Question: i am using Kal Library for Calendar view in my App but it is showing in Black color but when i add same library in another App e.g new SingleViewApp it works fine and show a normal calendar
my code is
'''
kal = [[KalViewController alloc] init];
kal.title = @"NativeCal";
kal.navigationItem.rightBarButtonItem = [[[UIBarButtonItem alloc] initWithTitle:@"Today" style:UIBarButtonItemStyleBordered target:self action:@selector(showAndSelectToday)] autorelease];
kal.delegate = self;
dataSource = [[EventKitDataSource alloc] init];
kal.dataSource = dataSource;
// Setup the navigation stack and display it.
navController = [[UINavigationController alloc] initWithRootViewController:kal];
UITabBarController *tabBar = [[UITabBarController alloc]init];
tabBar.viewControllers = [NSArray arrayWithObject:navController];
self.window = [[[UIWindow alloc] initWithFrame:[[UIScreen mainScreen] bounds]] autorelease];
self.window.rootViewController = tabBar;
[self.window makeKeyAndVisible];
'''
it gives me this

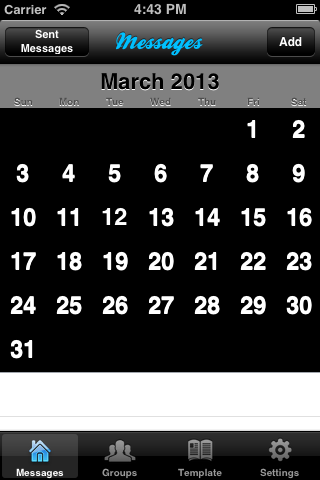
Answer: The problem is that you have forgot to include the 'Kal.bundle' file, containing all of Kal's resources, in your project's resources. Simply dragging the bundle into your Xcode project should do the trick.